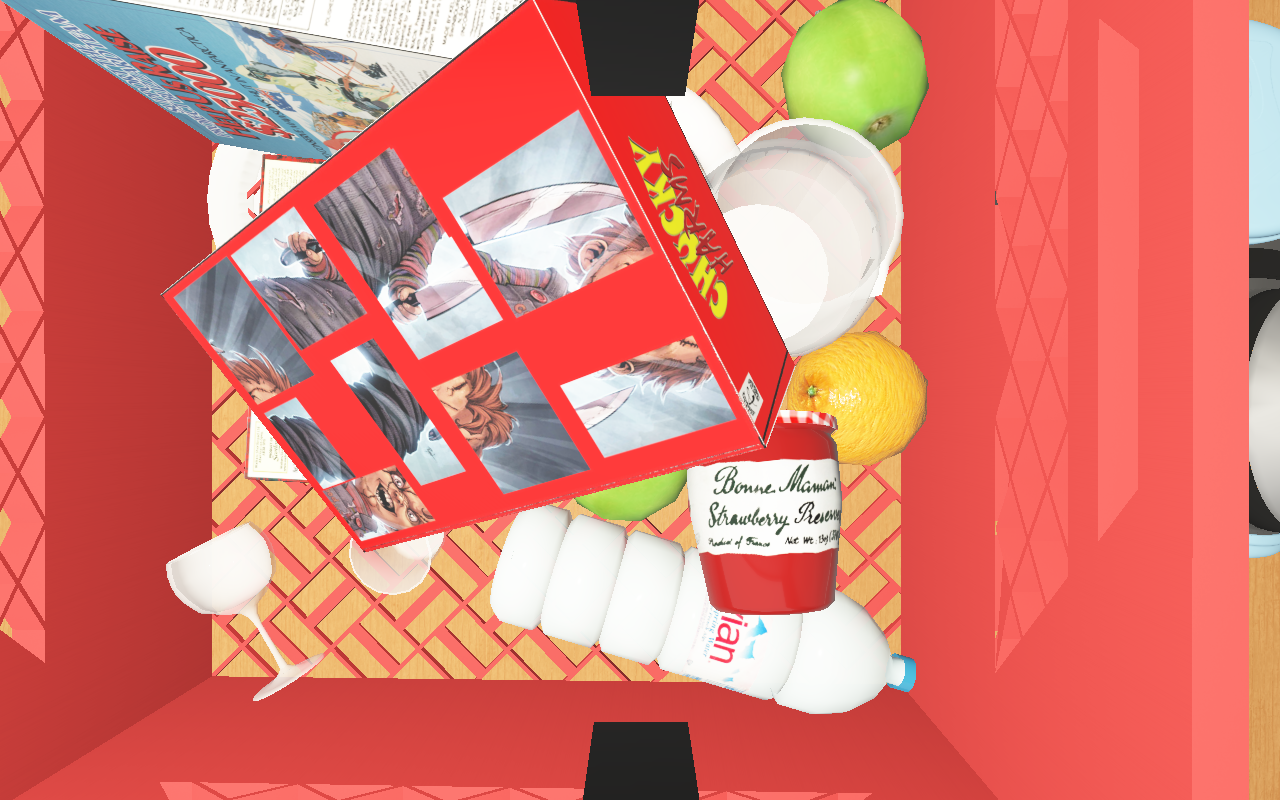
Objects in the scene:
carafe
apple
apple
orange
jam jar
cereal box
cereal box